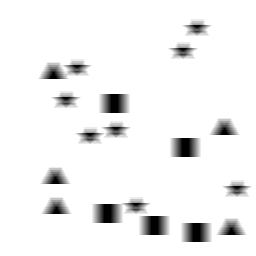
Squares: 5
Triangles: 5
Stars: 8
Total shapes: 18